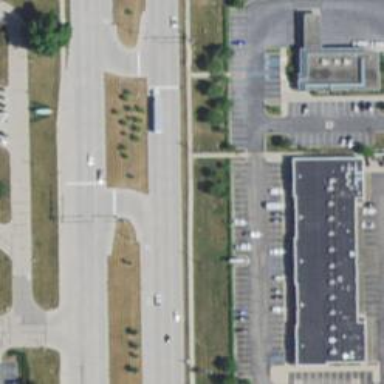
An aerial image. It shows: Primary highway with separate sidewalk.